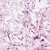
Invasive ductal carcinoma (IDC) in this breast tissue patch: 0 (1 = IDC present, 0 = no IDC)